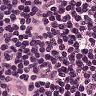
Metastatic tissue present: no